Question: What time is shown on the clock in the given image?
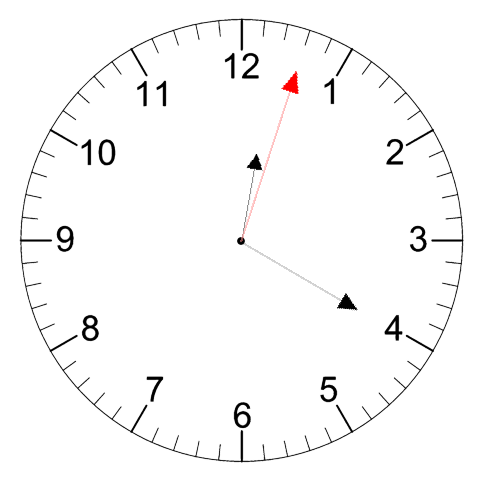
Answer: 12:20:03